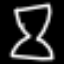
Label: hourglass